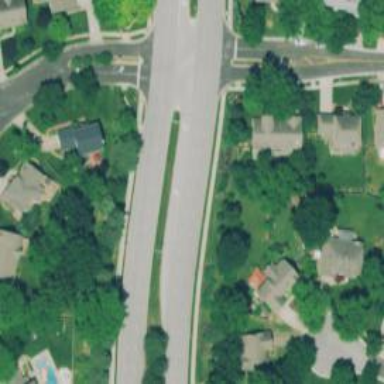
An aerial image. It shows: Road with dash markings.